Question: Here's a screenshot.

And my CSS markup:
'''
.submitbutton
{
background: url("/Content/SiteImages/button.png") no-repeat scroll 0 0 transparent;
color: white;
cursor: pointer;
height: 26px;
width: 76px;
margin-left: 8px;
margin-top: 12px;
}
'''
Also, I'd like the background image to stretch to fit into the dimensions of the button. Currently it's displaying full size (I think). Any tips for this new HTML web developer?
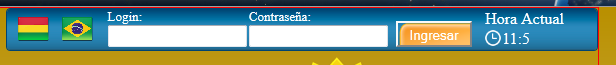
Answer: HTML buttons always have a border, simply setting 'border:0;' should fix this.